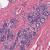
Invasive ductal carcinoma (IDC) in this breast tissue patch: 0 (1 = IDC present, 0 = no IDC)